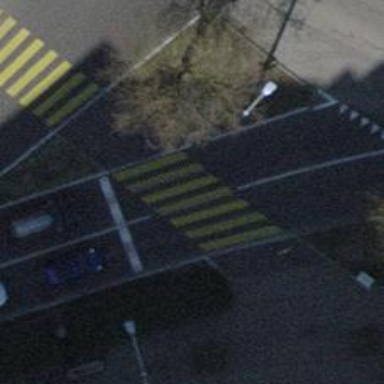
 there are traffic signals and zebra crossing."